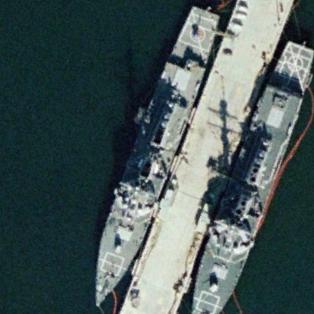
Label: destroyer